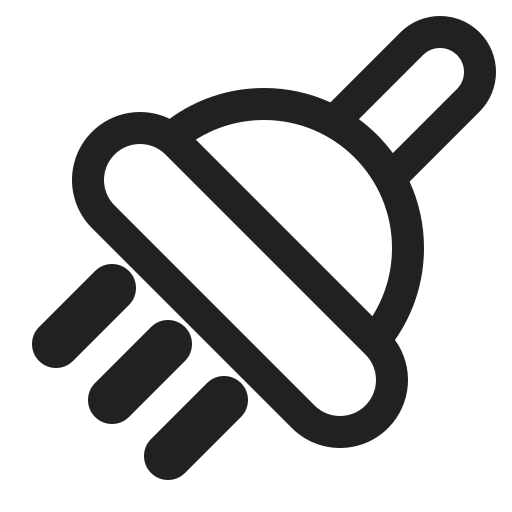
shower high contrast